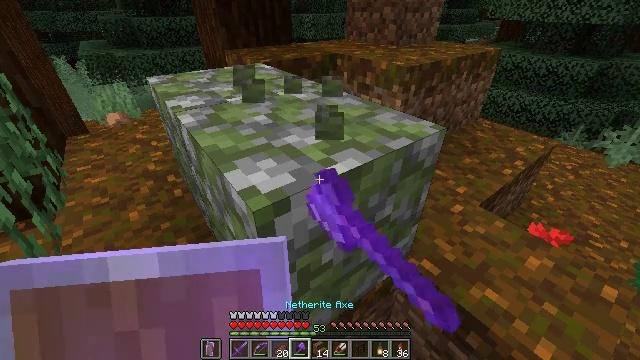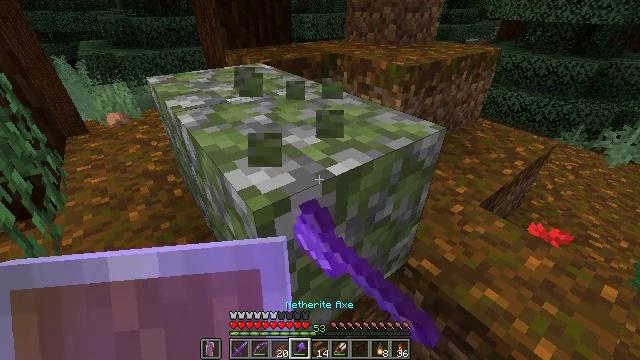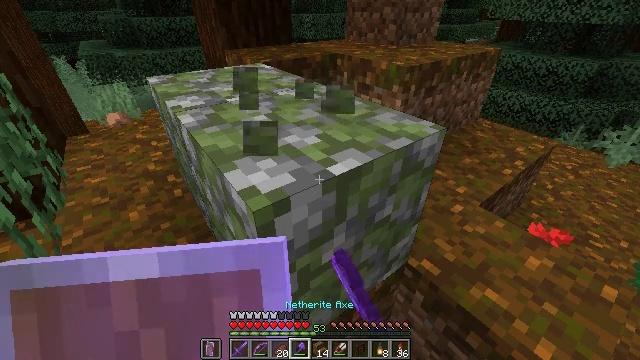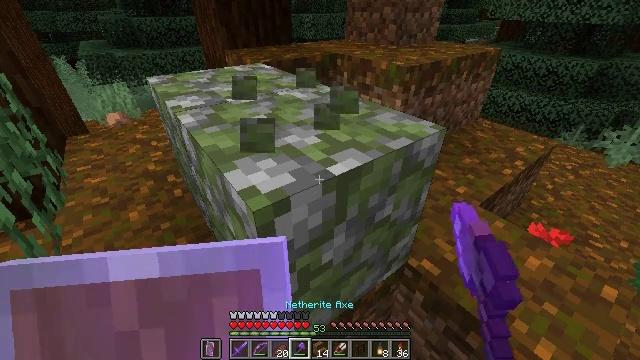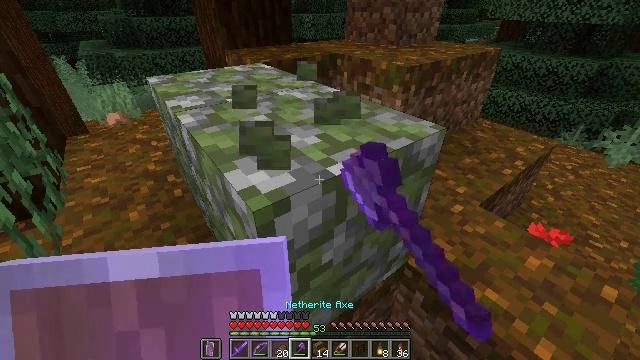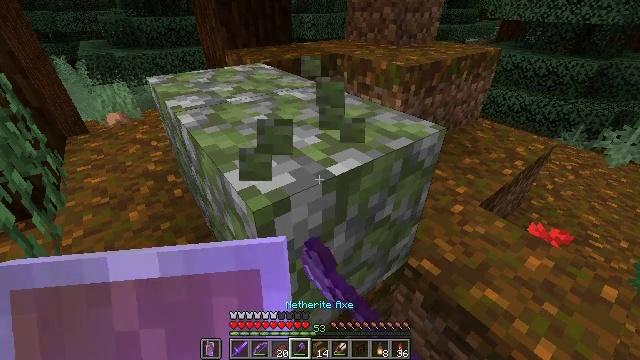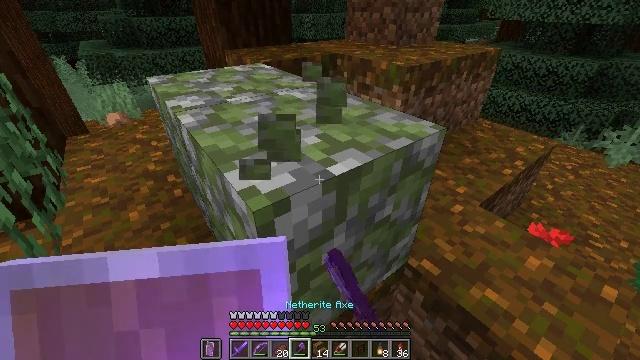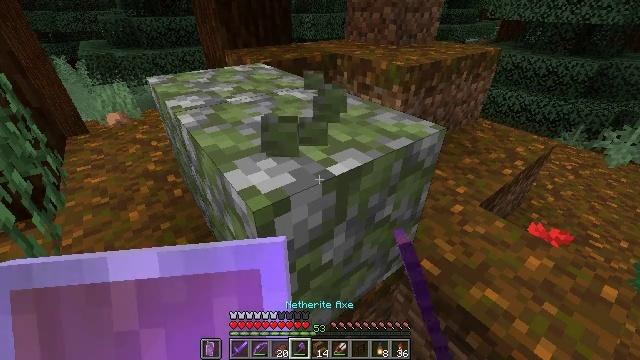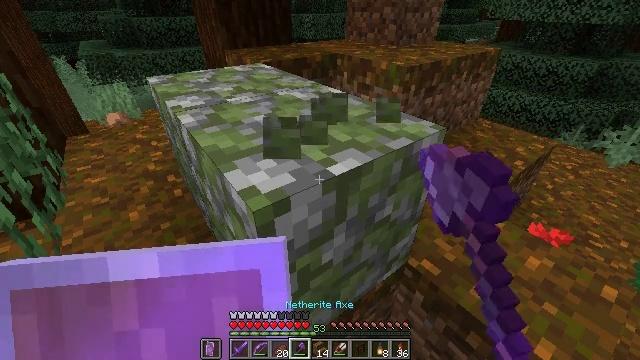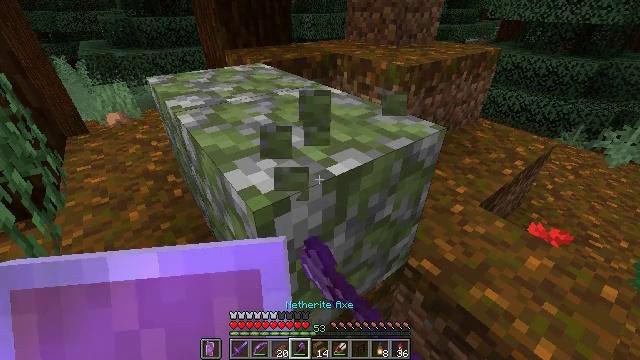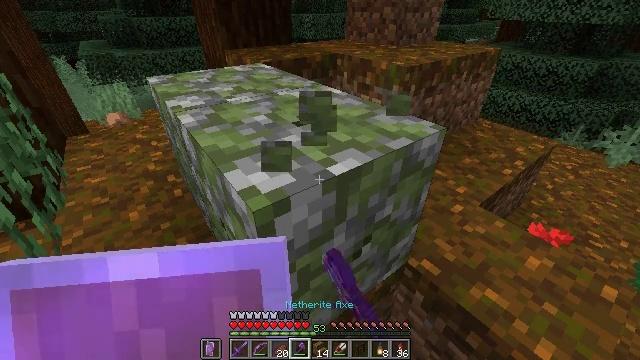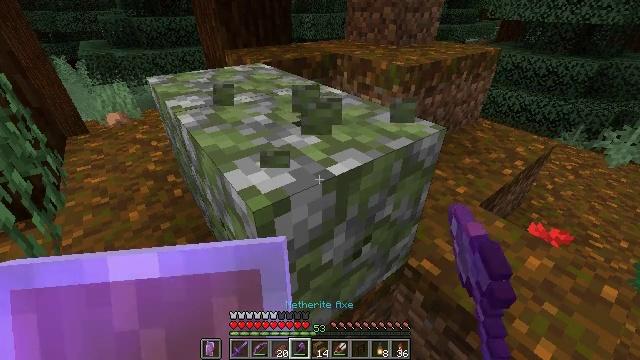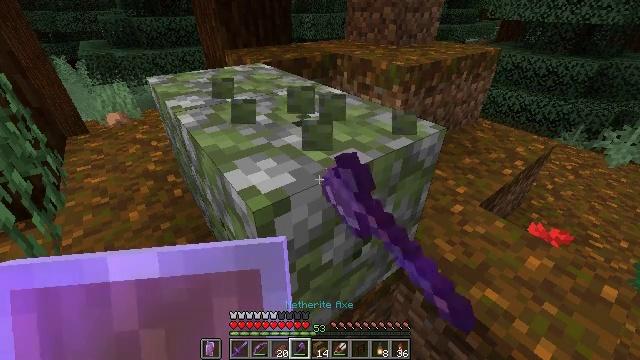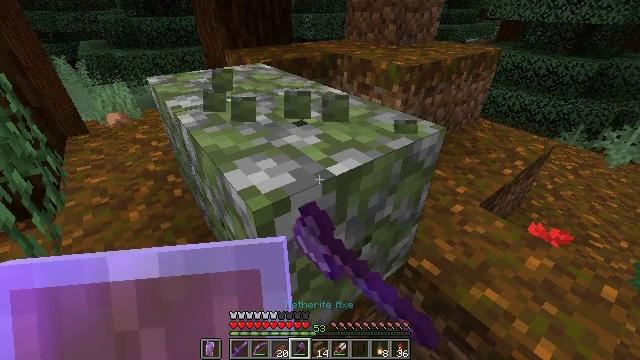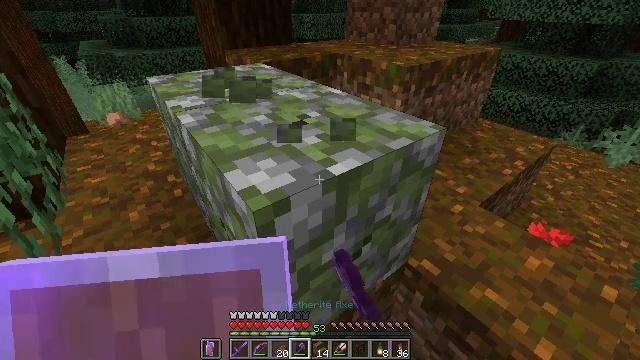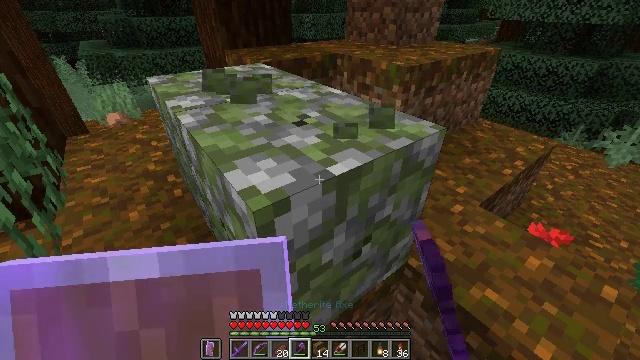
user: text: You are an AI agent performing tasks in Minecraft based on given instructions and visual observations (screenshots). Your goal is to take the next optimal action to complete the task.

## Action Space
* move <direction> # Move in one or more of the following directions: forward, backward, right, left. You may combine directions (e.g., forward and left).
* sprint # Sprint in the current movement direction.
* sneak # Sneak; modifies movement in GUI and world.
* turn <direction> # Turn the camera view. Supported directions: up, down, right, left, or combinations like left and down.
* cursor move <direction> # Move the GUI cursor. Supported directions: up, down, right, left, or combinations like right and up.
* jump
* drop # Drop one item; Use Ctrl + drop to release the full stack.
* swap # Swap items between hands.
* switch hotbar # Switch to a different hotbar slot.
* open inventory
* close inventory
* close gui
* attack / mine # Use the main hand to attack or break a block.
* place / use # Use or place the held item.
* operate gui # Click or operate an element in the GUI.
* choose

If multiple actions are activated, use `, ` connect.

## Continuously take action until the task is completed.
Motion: motion action
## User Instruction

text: Break the mossy cobblestone to gather materials.
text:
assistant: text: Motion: attack / mine
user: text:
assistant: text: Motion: attack / mine
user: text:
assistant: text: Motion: attack / mine
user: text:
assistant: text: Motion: attack / mine
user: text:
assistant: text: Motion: attack / mine
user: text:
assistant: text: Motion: attack / mine
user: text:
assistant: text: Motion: attack / mine
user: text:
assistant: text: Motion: attack / mine
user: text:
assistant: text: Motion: attack / mine
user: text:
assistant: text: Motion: attack / mine
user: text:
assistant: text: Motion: attack / mine
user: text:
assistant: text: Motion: attack / mine
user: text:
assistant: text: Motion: attack / mine
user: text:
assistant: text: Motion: attack / mine
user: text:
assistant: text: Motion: attack / mine
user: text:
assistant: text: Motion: attack / mine
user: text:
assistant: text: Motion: attack / mine
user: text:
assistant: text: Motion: attack / mine
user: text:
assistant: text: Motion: attack / mine
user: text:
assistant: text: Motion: attack / mine
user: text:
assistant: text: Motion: attack / mine
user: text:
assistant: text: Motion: attack / mine
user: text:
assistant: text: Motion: attack / mine
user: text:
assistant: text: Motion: attack / mine
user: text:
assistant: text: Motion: attack / mine
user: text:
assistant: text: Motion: attack / mine
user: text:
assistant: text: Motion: attack / mine
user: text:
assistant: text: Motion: attack / mine
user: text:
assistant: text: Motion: no_op
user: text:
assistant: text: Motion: turn left